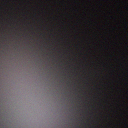
Screen state: off